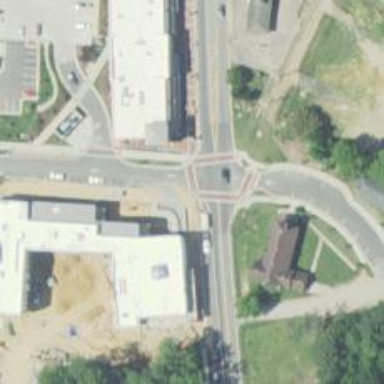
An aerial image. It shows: Marked crossing on footway.